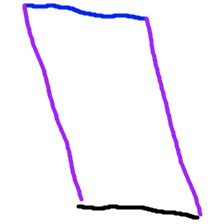
Shape: parallelogram